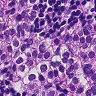
Metastatic tissue present: yes